Field crop: maize
Growth stage: 2
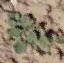
Species: convolvulus